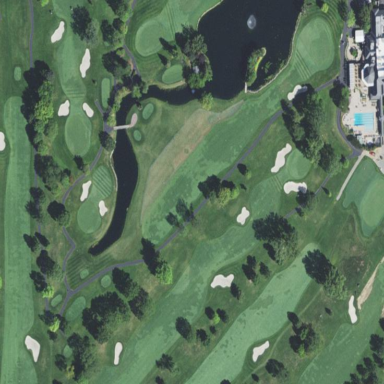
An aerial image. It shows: Well-maintained grassy golf fairway for the sport of golf.